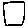
Label: square